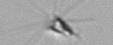
Label: Calciopappus